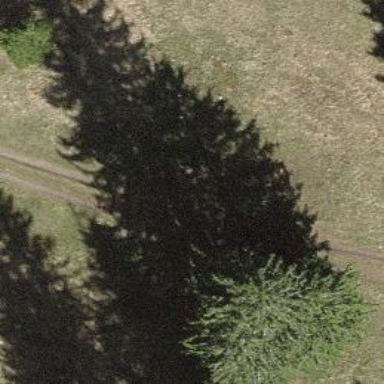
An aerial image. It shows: Grass track with grade3 surface.